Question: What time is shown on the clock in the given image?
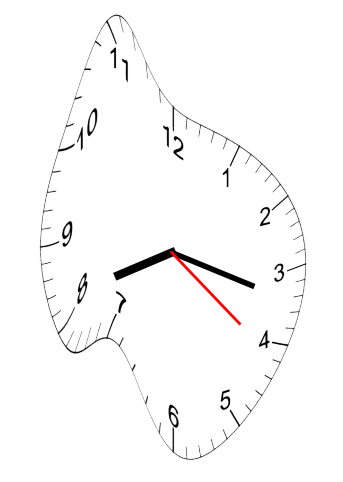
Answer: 08:17:21